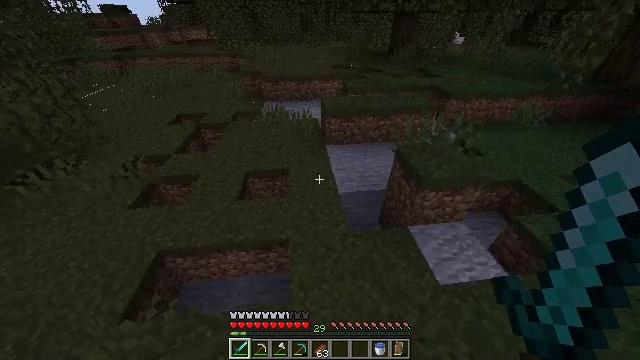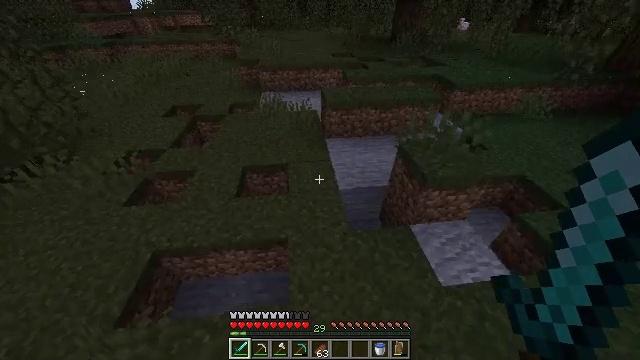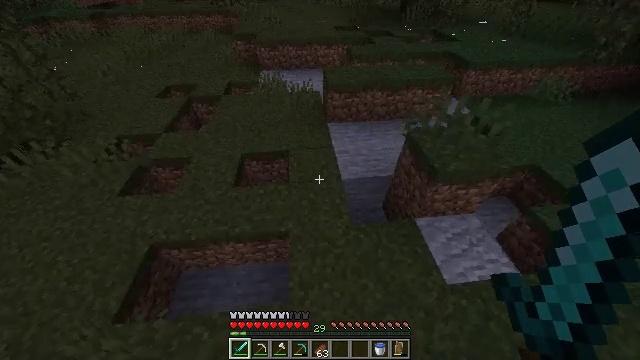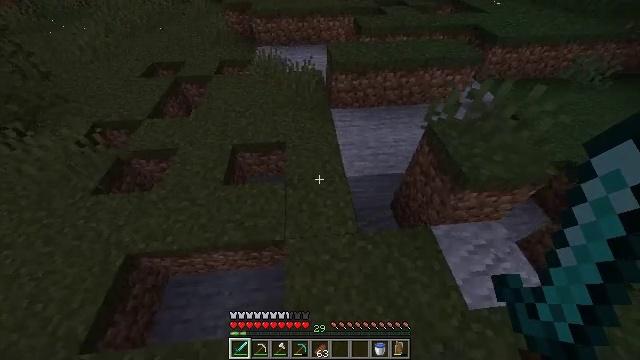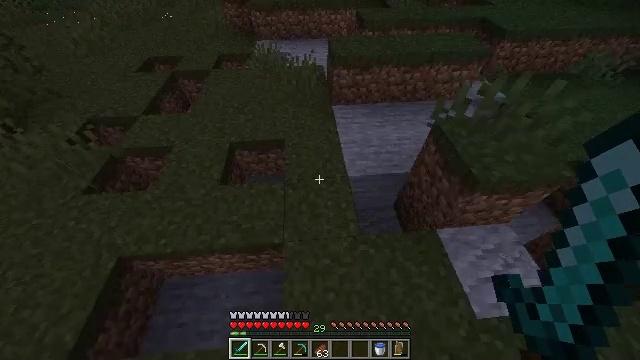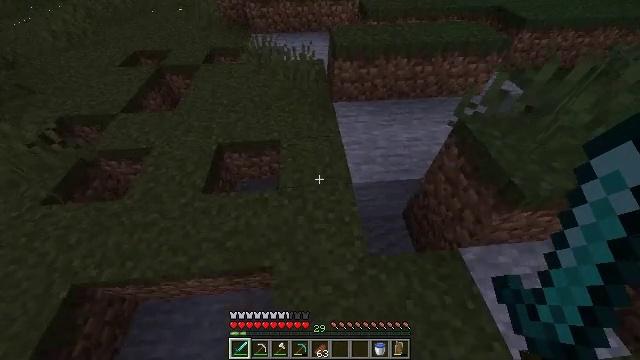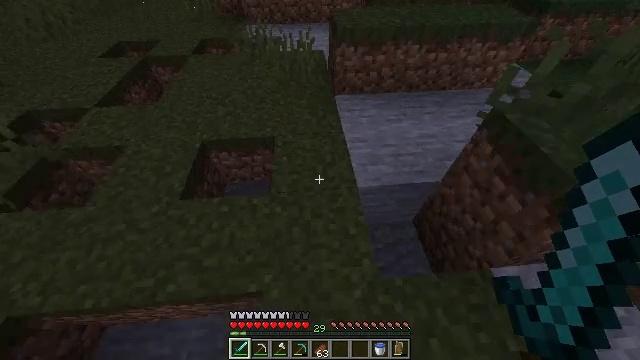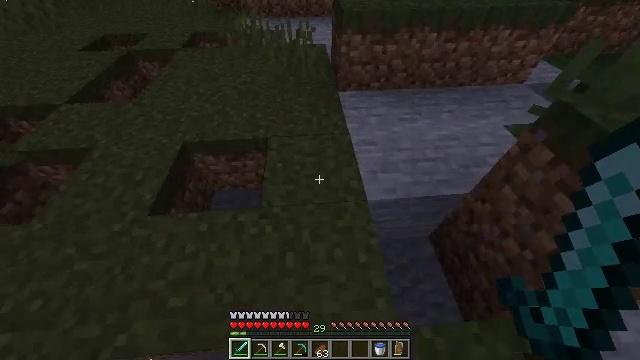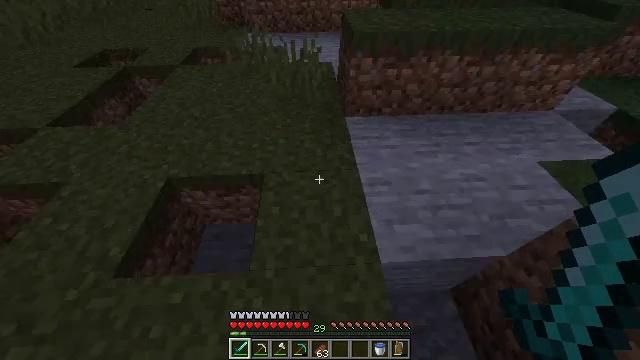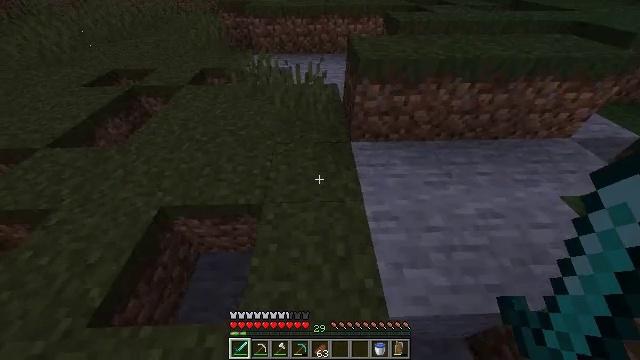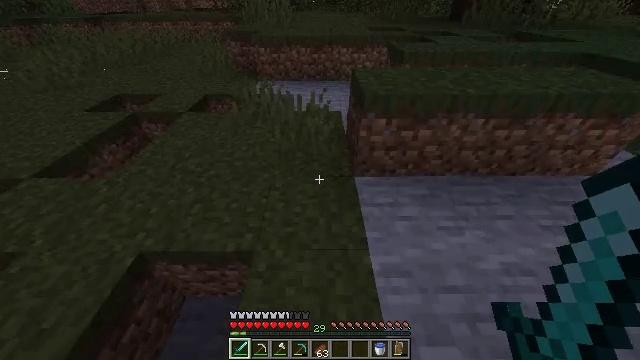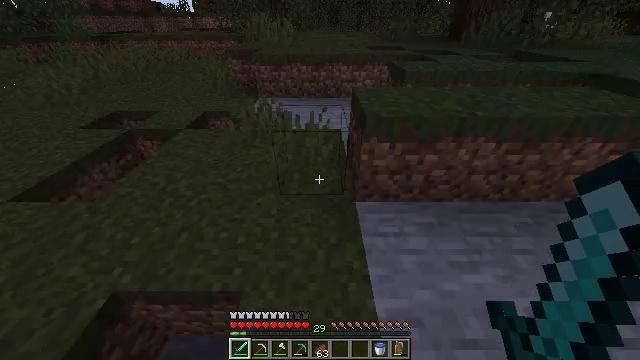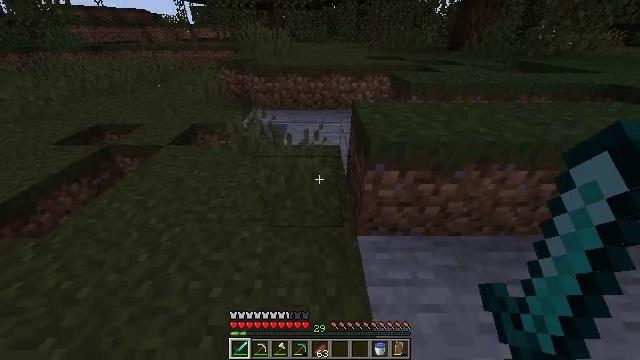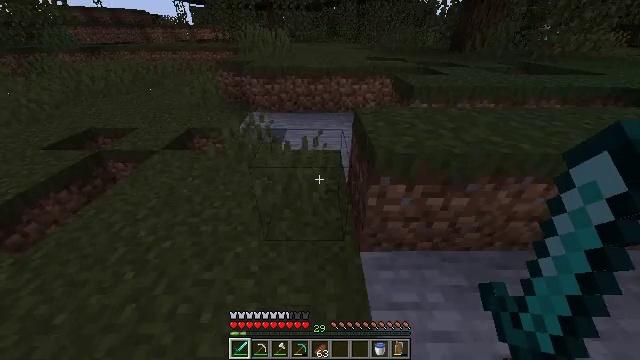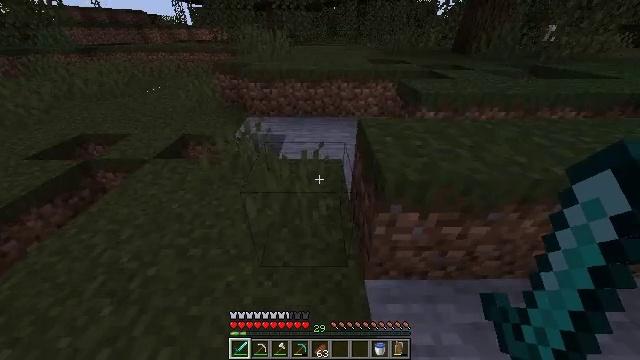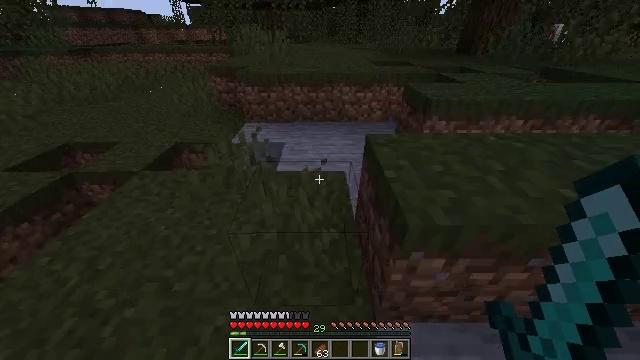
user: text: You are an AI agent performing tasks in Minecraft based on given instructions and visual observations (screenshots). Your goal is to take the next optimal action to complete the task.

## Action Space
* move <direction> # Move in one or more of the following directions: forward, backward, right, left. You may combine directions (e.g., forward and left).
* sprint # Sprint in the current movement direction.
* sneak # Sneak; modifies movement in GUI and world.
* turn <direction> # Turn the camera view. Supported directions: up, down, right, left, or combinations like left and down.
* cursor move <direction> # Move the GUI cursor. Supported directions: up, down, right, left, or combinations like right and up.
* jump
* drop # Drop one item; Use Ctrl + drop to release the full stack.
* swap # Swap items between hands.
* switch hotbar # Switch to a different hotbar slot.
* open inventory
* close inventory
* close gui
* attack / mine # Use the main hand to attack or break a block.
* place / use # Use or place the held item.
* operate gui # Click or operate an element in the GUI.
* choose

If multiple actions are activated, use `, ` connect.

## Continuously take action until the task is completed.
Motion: motion action
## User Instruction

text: Collect sugar cane near water sources.
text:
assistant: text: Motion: move forward, sprint, turn down
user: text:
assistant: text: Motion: move forward, sprint, turn down
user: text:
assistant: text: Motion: move forward, turn down
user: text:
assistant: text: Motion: move forward
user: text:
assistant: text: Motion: move forward
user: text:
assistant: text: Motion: move forward
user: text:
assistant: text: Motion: move forward
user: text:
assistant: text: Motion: move forward, turn left and up
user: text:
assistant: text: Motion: move forward, turn left and up
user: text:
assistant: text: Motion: move forward, turn left and up
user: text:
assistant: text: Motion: move forward, turn up
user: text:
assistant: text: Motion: move forward, turn up
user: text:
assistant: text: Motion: move forward
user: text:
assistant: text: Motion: move forward
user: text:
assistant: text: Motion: move forward and move left
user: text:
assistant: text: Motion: move forward and move left
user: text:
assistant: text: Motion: move forward and move left
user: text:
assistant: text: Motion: move forward and move left
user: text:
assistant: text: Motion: move forward
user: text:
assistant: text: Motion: move forward
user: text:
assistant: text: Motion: move forward and move right, turn right
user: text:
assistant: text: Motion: move forward and move right
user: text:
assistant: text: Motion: move forward and move right
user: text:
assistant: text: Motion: move forward
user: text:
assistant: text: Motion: move forward, turn left and up
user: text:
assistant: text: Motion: move forward, turn up
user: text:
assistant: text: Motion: move forward, sprint, turn up
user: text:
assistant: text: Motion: move forward, sprint, turn up
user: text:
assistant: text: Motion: move forward, sprint, turn up, jump
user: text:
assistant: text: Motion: move forward, sprint, jump